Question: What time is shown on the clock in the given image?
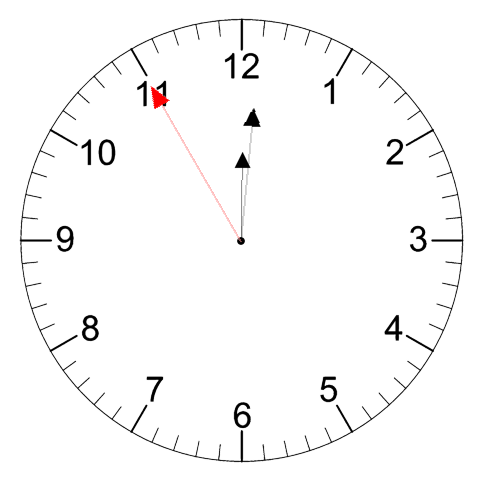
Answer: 12:00:55